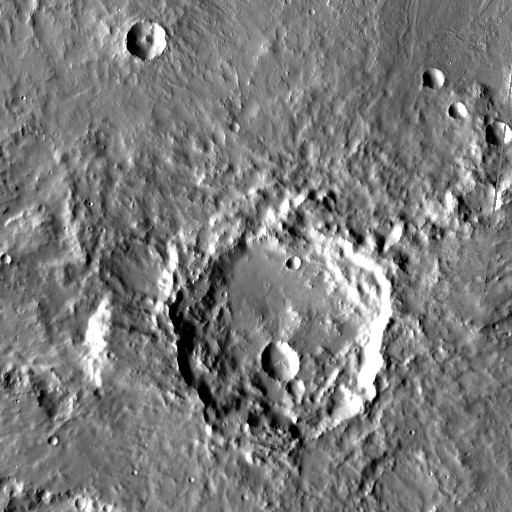
Crater classes present: Background, Other, Layered, Buried, Secondary